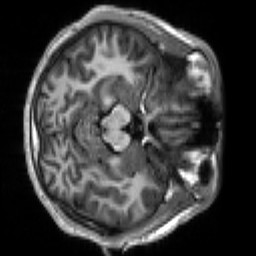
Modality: T1w
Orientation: axial
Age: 19
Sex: male
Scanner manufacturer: siemens
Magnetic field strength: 3 T
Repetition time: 2.3 s
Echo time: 0.00267 s